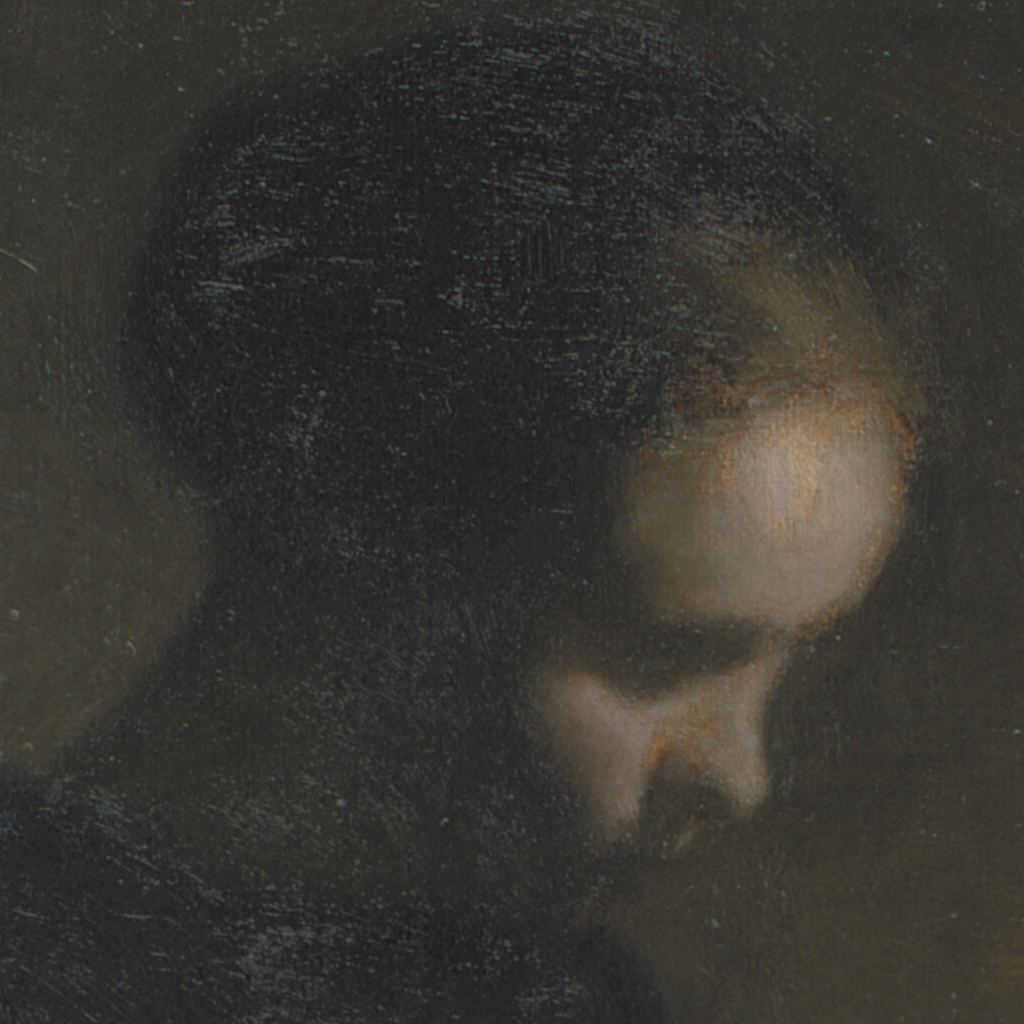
portrait painting, close up, dark chiaroscuro, young woman with hair pinned up, in profile with head bowed in concentration, dark atmospheric background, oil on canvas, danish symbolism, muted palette